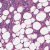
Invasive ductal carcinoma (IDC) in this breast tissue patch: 1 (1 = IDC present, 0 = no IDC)